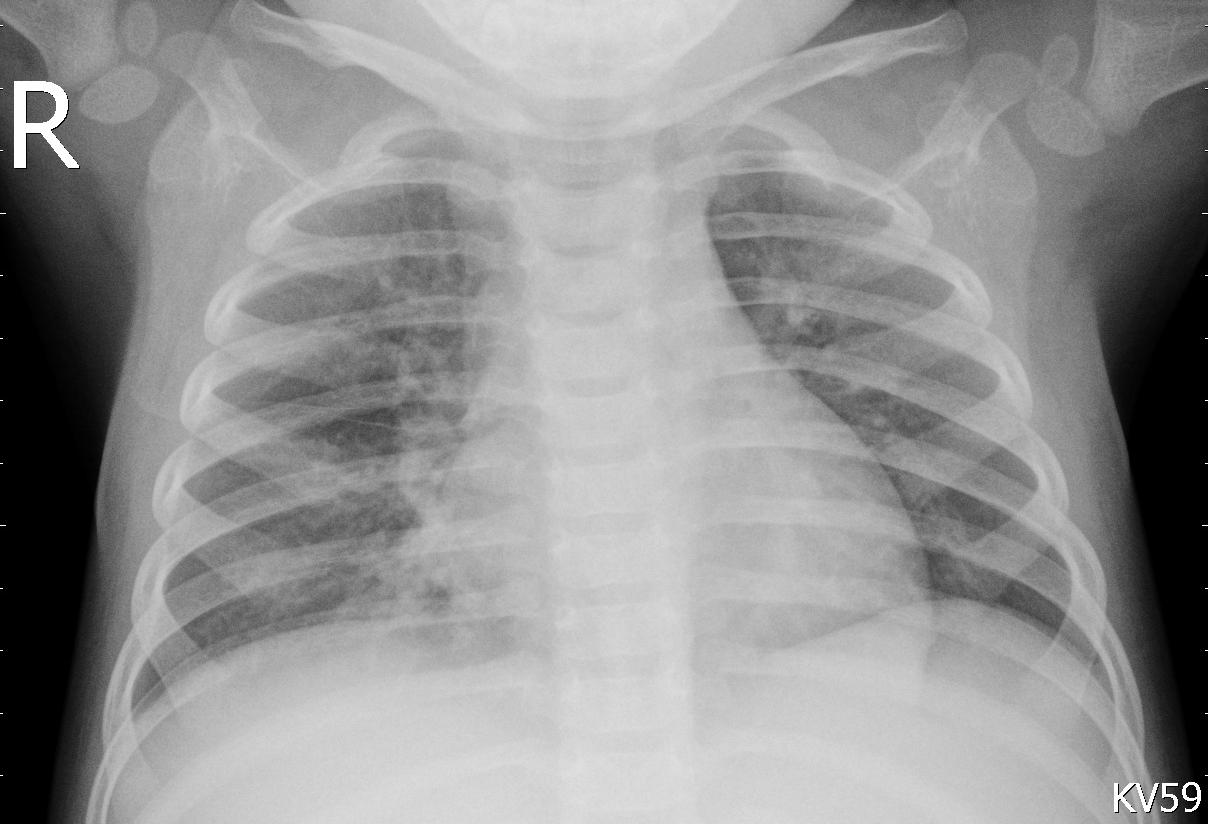
Diagnosis: PNEUMONIA